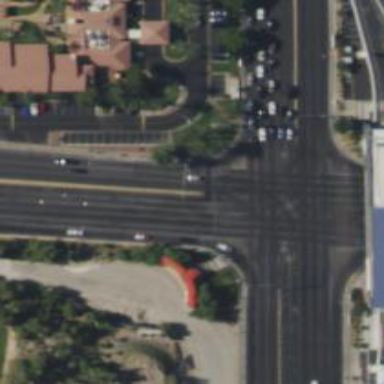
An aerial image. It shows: Solid stop line on the road marking.